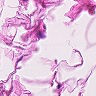
Metastatic tissue present: no